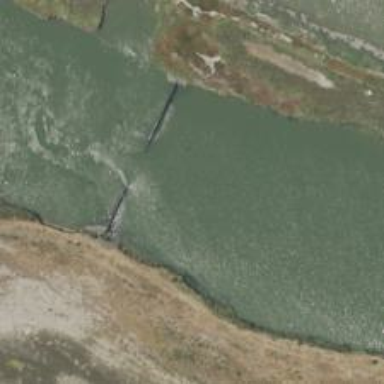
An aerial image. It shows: Flow control waterway.